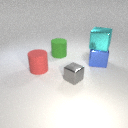
large green rubber cylinder behind large red rubber cylinder